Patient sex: F
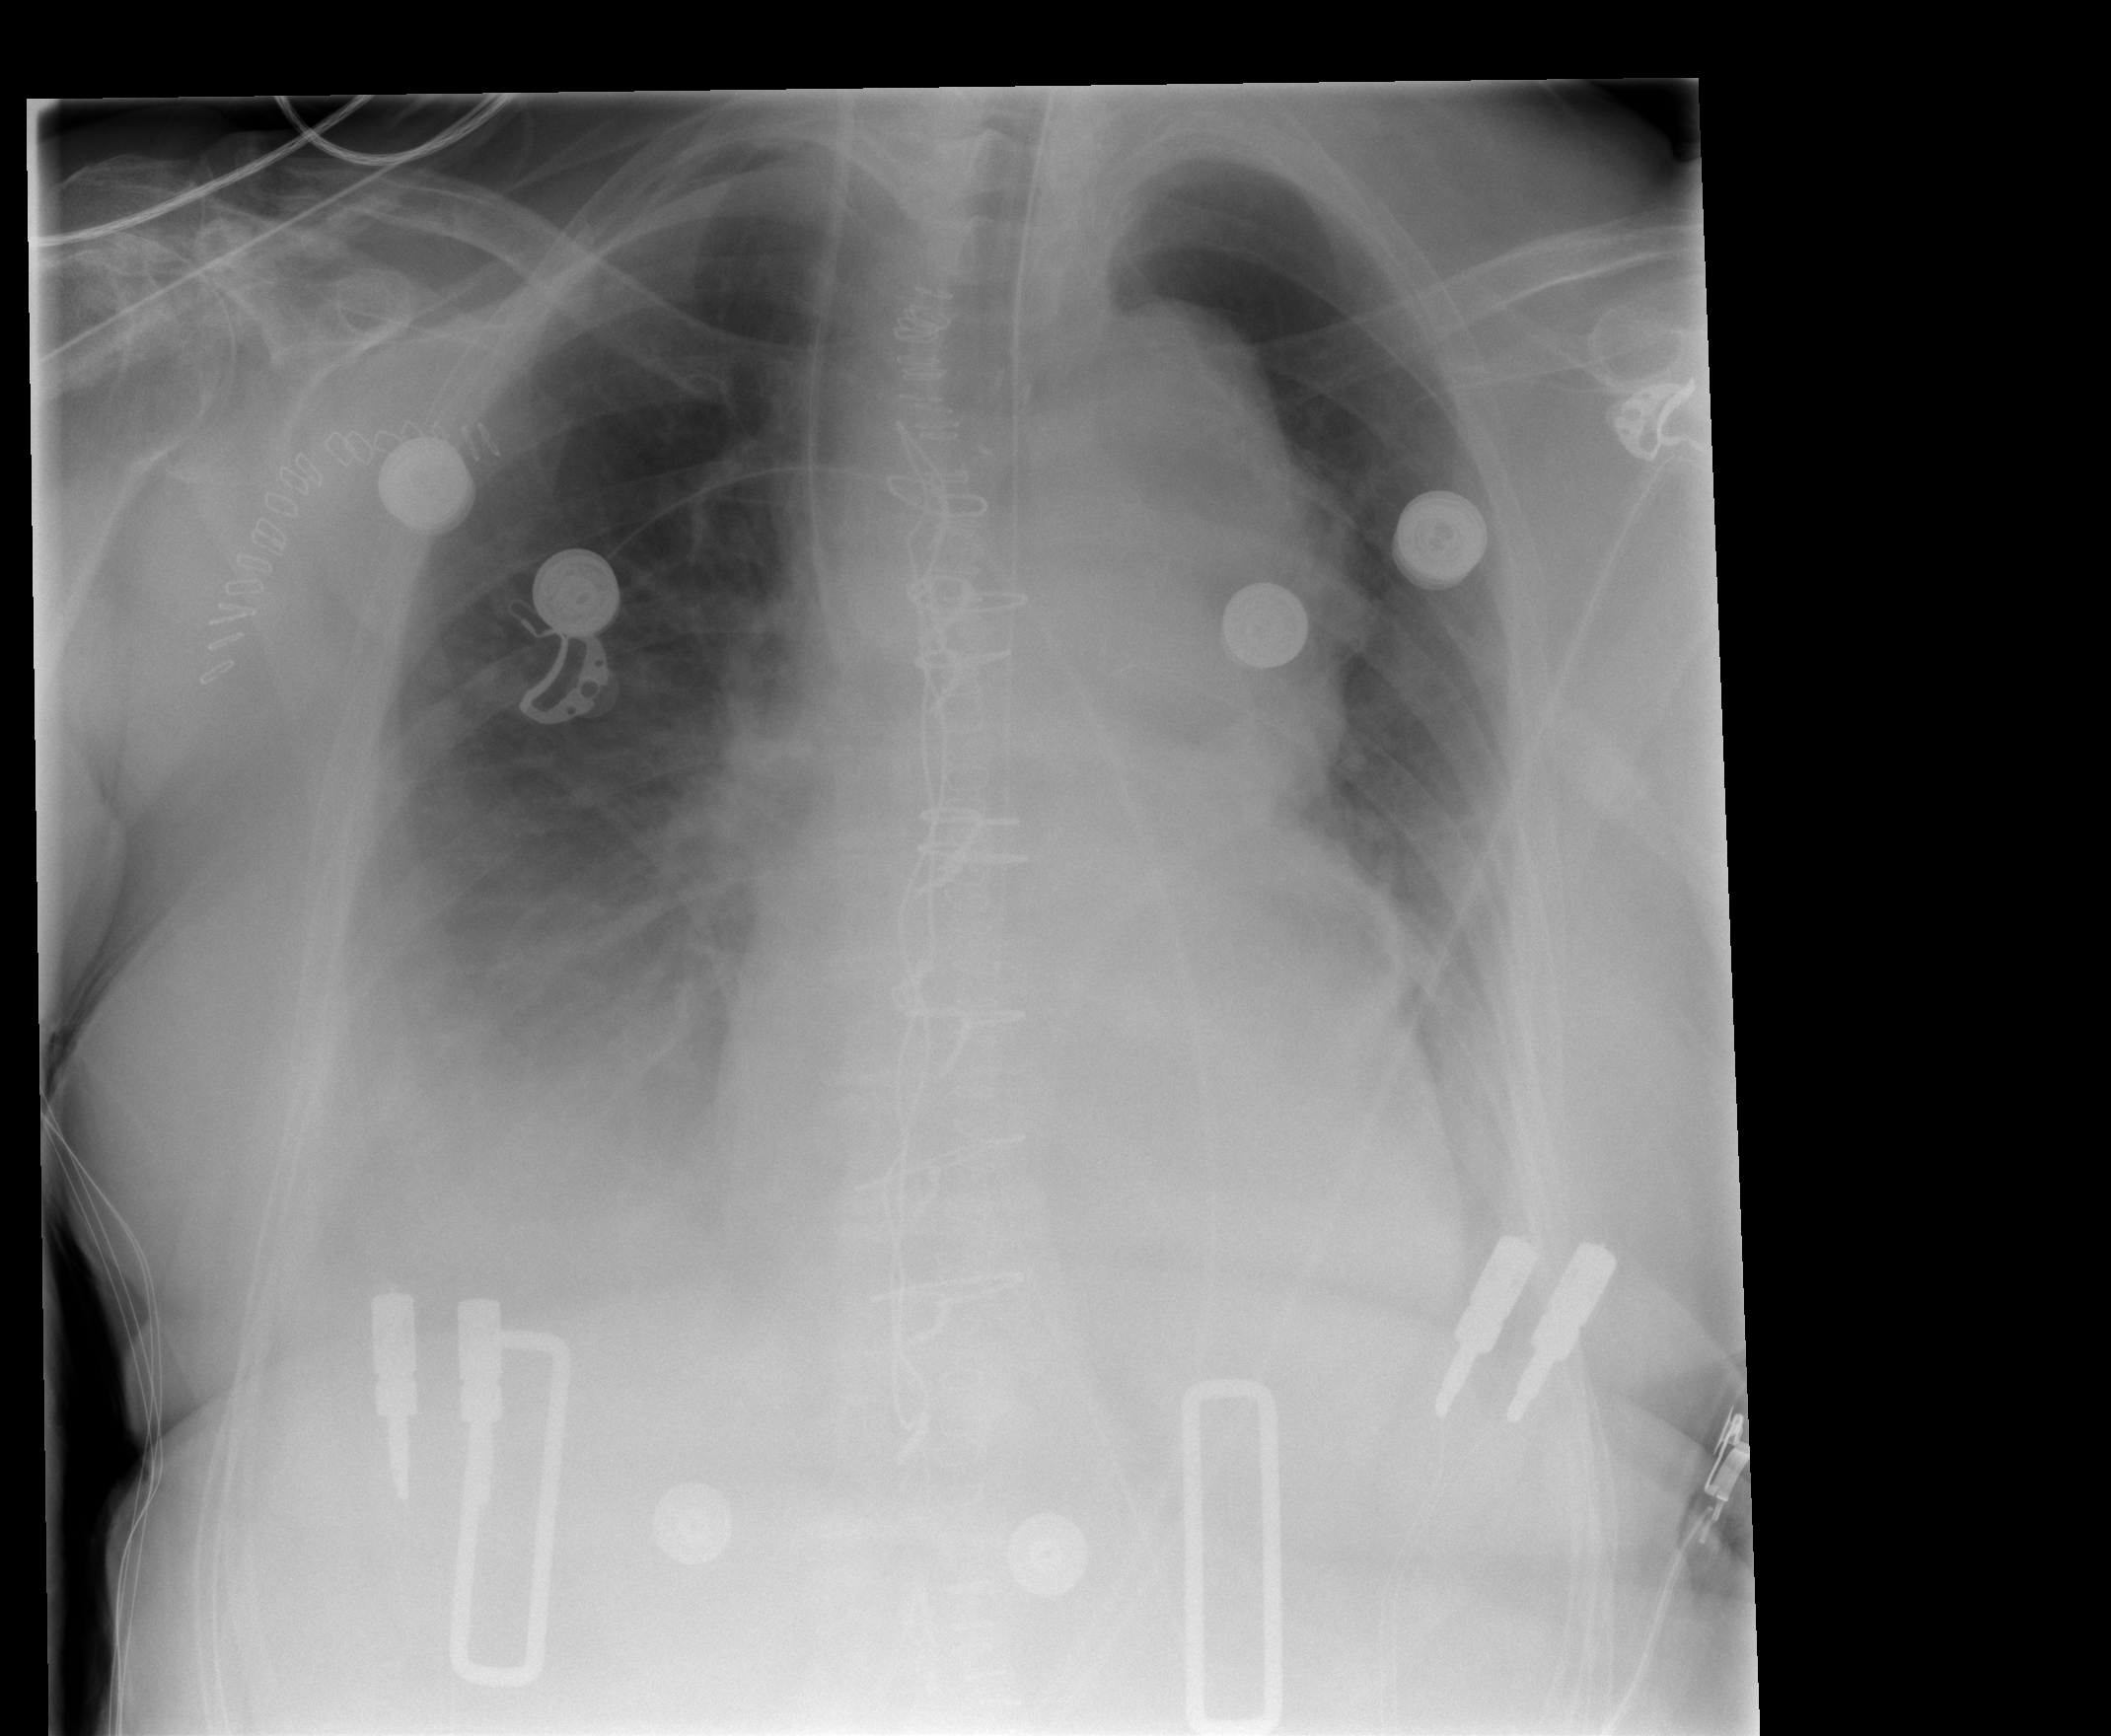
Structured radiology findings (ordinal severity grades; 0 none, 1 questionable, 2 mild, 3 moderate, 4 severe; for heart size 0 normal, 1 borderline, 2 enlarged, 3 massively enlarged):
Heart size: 2
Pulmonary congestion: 0
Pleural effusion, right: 2
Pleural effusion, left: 2
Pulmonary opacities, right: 0
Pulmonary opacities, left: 0
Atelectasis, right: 2
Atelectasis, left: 2